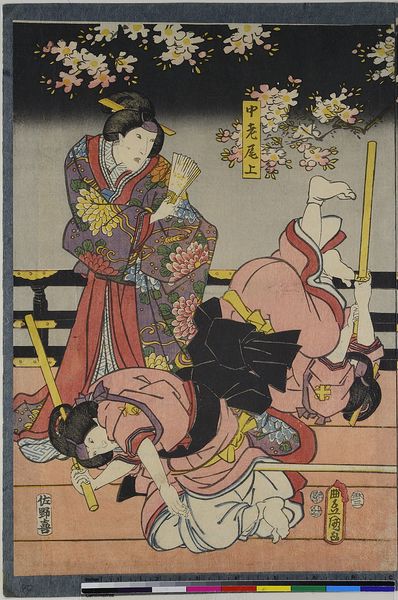
Titel: Der Schauspieler Onoe Baiko IV als Churo Onoe in einer Szene des zweiten Akts der Kabuki-Aufführung Hanato Mimasu yayoi no Hatsuyaku
Künstler: Utagawa Kunisada
Standort: Hamburg
Institution: Museum für Kunst und Gewerbe Hamburg
Schlagwörter: kampf, frauen, menschen, blumen, blüten, rot, personen, theater, rosa, holzschnitt, japan, grafik, asien, druckgraphik, druckgrafik, schwert, asiatisch, zeit, schauspieler, farbholzschnitt, schauspielerin, kimono, kabuki, edo, reproduktionen, druckerzeugnisse, theateraufführung, ukiyo